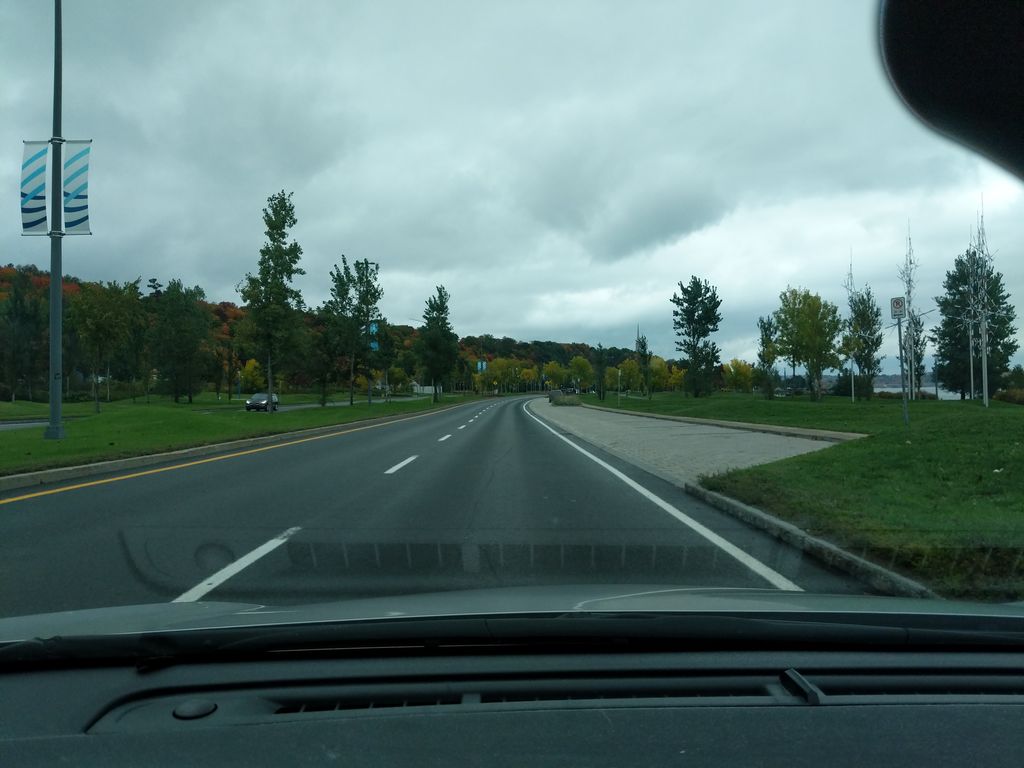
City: quebec_city